Field crop: tomato
Growth stage: 2
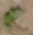
Species: solanum